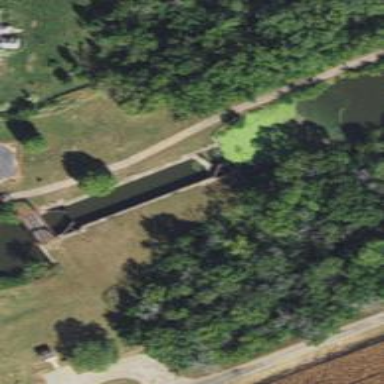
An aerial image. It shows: Lock gate along waterway.